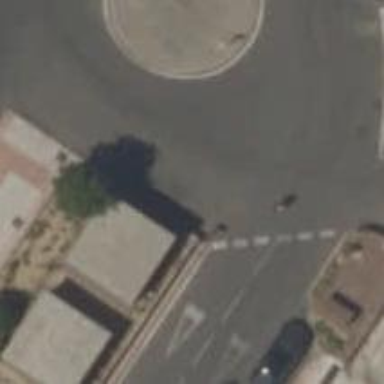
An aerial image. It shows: Residential road with asphalt surface leading up to roundabout.